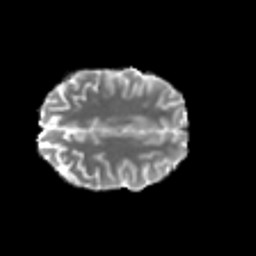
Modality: MD
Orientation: axial
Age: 18
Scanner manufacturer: philips
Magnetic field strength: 3 T
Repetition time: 8.6 s
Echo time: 0.127 s